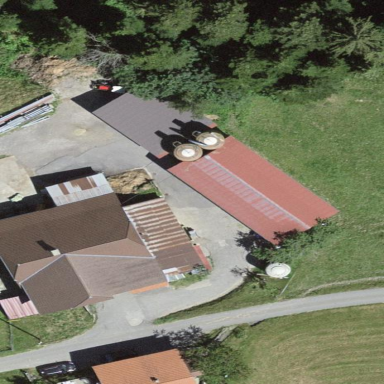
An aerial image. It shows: Rural barn.